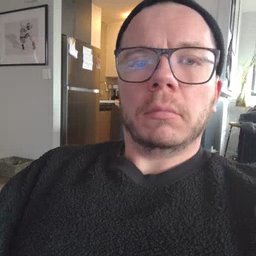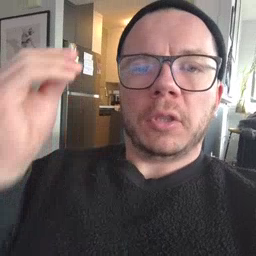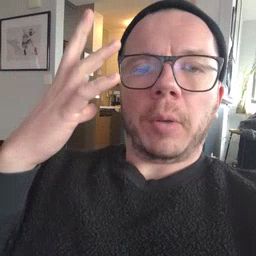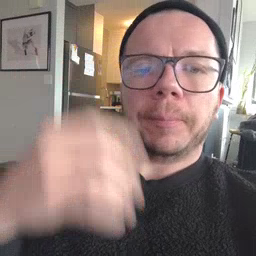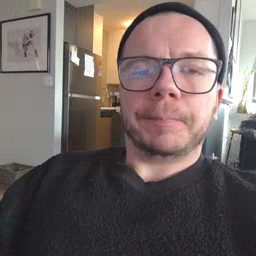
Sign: shower